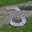
Label: 3